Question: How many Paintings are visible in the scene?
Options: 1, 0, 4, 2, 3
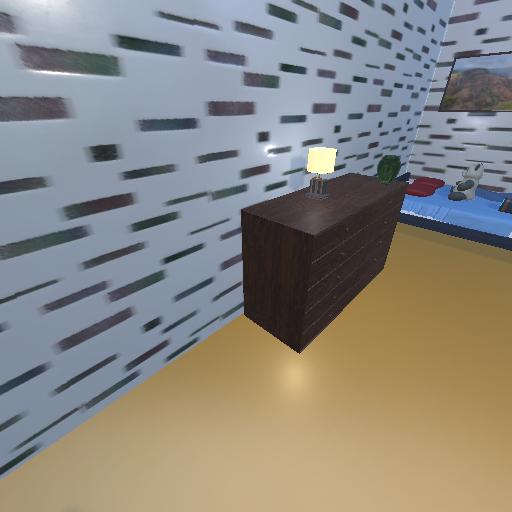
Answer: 1